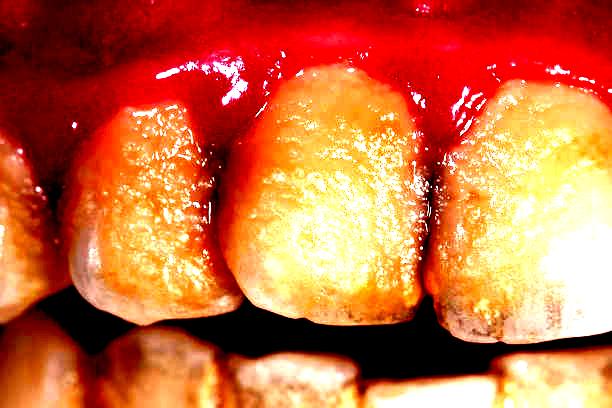
Condition: Gingivitis